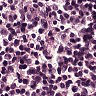
Metastatic tissue present: no